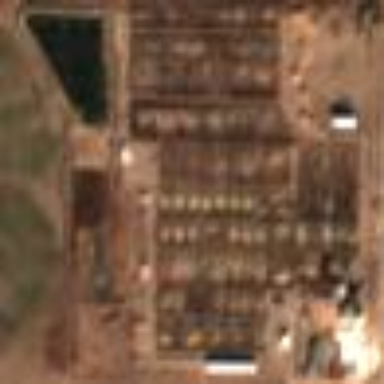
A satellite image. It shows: Feedlot within farmyard.